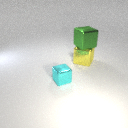
large green metal cube above large yellow metal cube